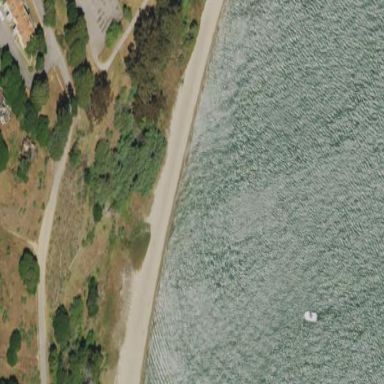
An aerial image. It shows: Beautiful beach with natural surroundings.